Field crop: tomato
Growth stage: 2
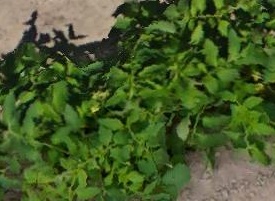
Species: tomato